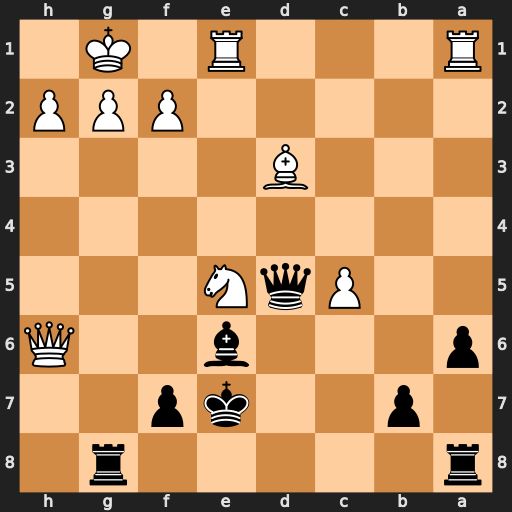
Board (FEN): r5r1/1p2kp2/p3b2Q/2PqN3/8/3B4/5PPP/R3R1K1
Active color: b
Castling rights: -
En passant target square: -
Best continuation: Qxg2#